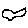
Label: bird